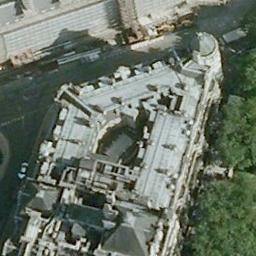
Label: palace